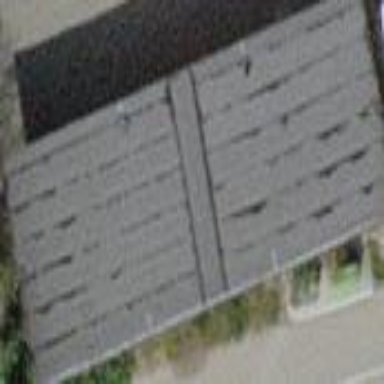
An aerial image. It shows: Carport building.